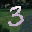
Label: 3